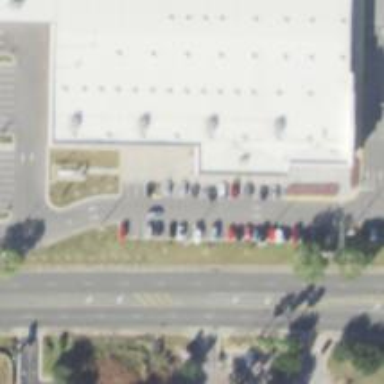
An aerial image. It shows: Parking space is available.